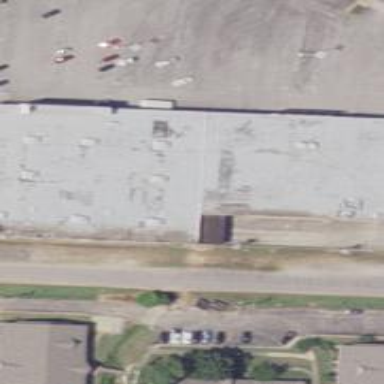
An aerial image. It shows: Building.